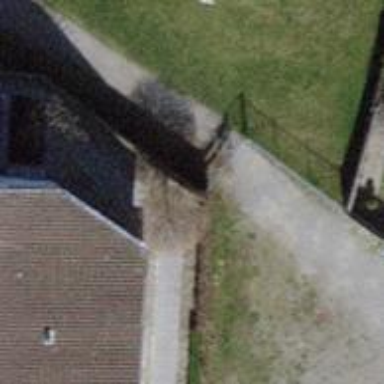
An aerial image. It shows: Gate.